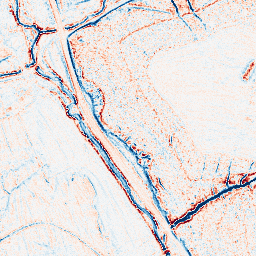
Category: edge_preserving
Decomposition family: anisotropic_diffusion
Decomposition parameters: iterations: 10
kappa: 30
gamma: 0.1
Upsampling method: sinc_hamming
Upsampling parameters: scale: 2
kernel_size: 16
Upsampling scale: 2